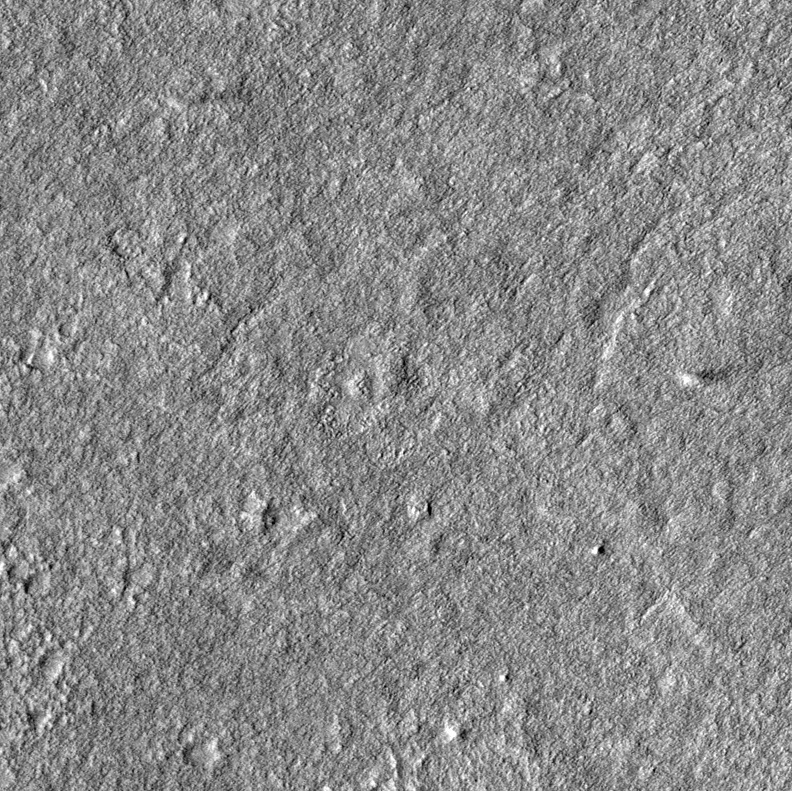
Label: dustdevil